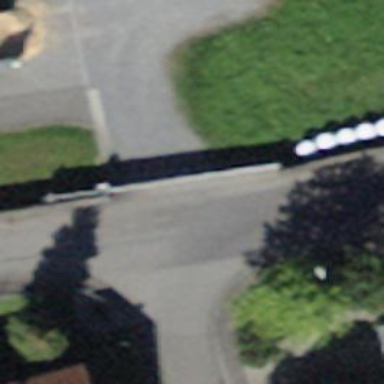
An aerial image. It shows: Sliding gate as barrier.